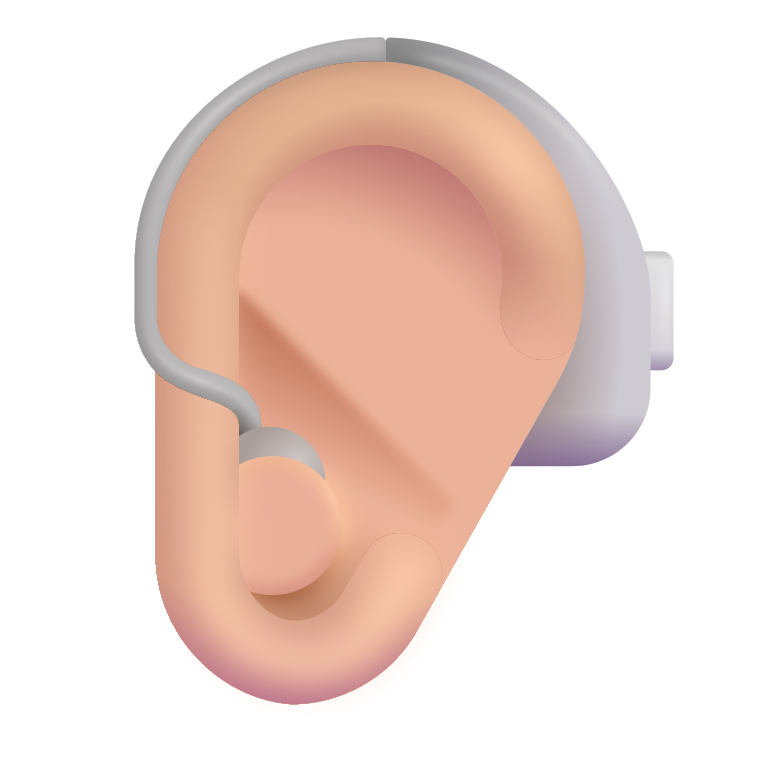
ear with hearing aid color  light